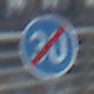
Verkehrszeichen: EndeMindestgeschwindigkeit
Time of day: MorningAfternoon
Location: Outdoor (Urban)
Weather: PartlyCloudy
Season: NotSpecified
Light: Natural